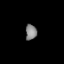
Tissue: lung
Cell type: Endothelial cells
Senescence score: 0.6458
Nuclear area (px): 172
Mean DAPI intensity: 131.384